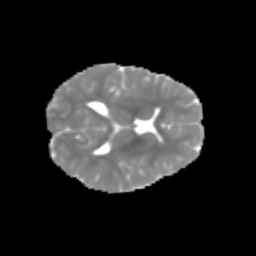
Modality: MD
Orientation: axial
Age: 7
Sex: female
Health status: healthy